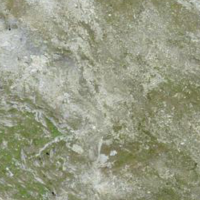
EUNIS habitat code: 48
Species observed at this site:
Bartsia alpina